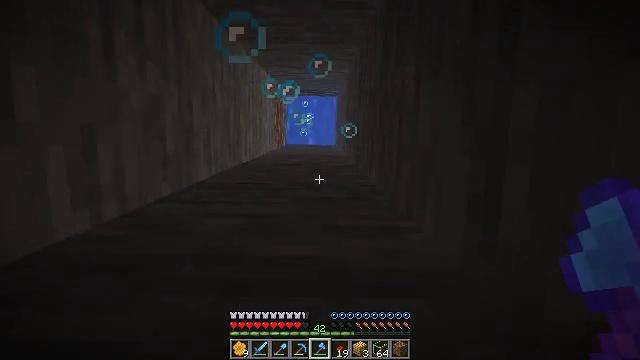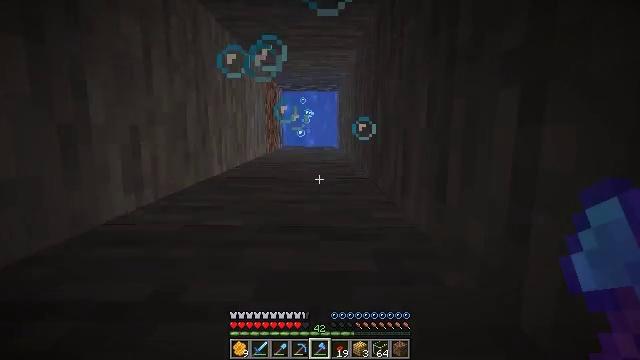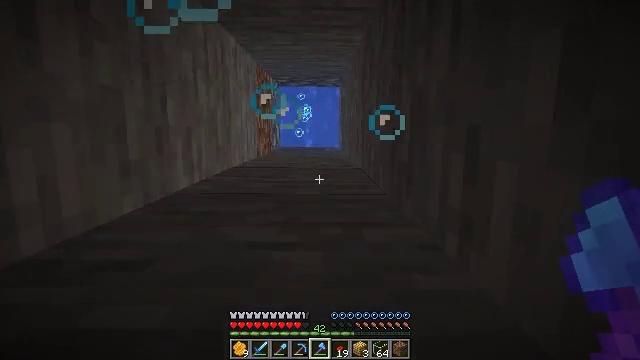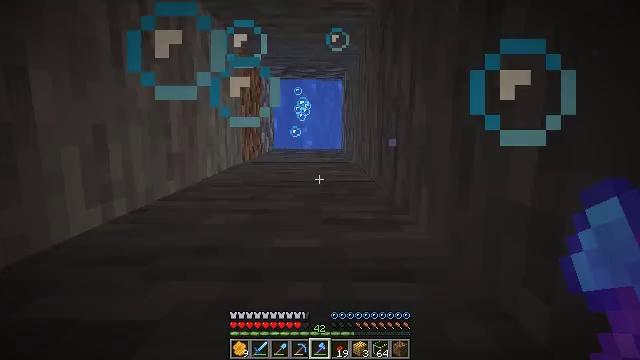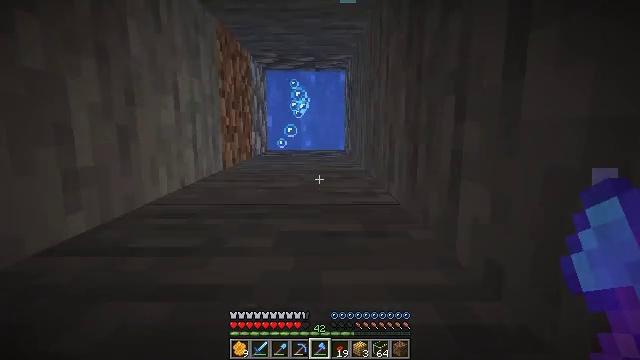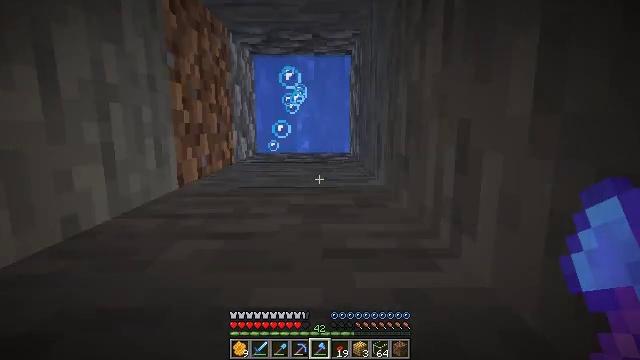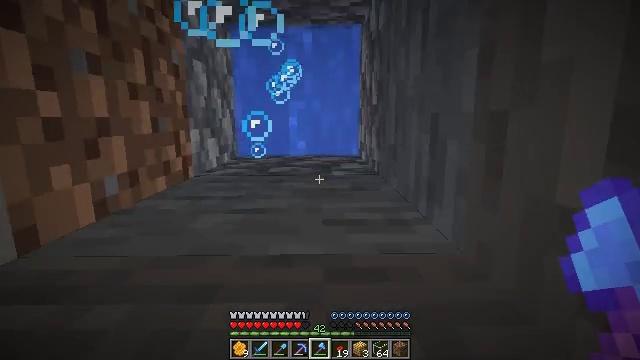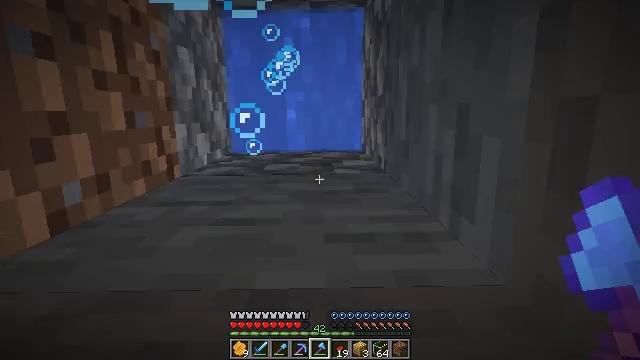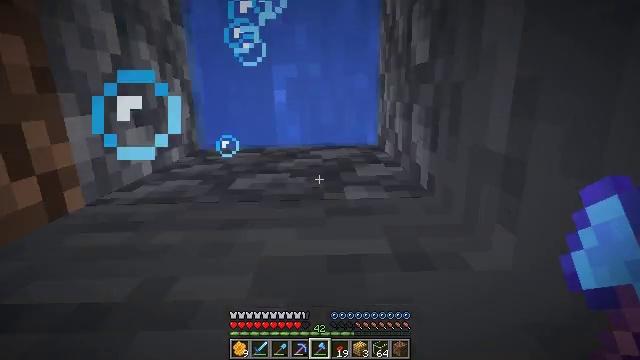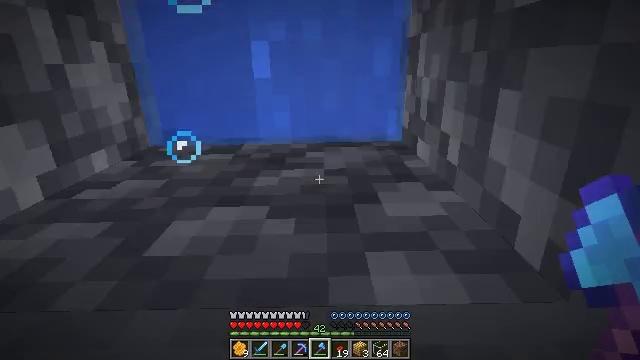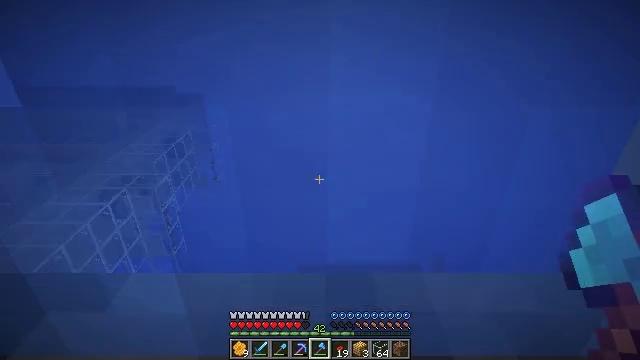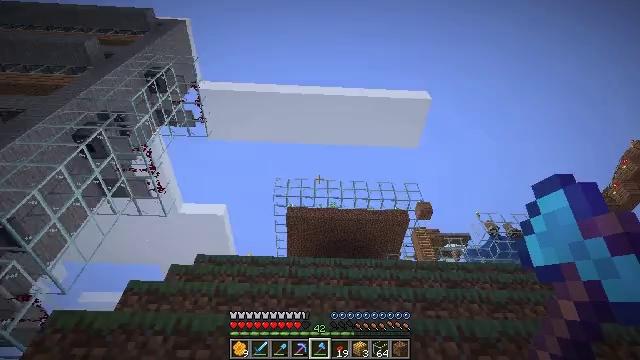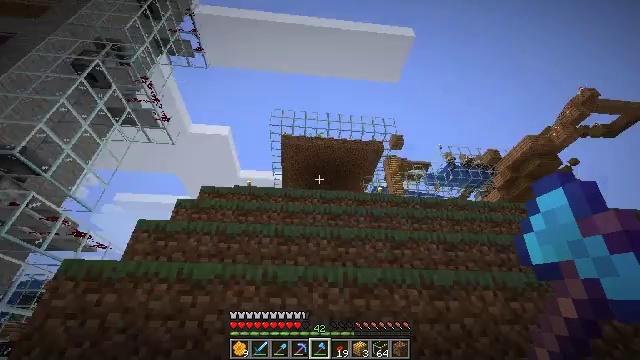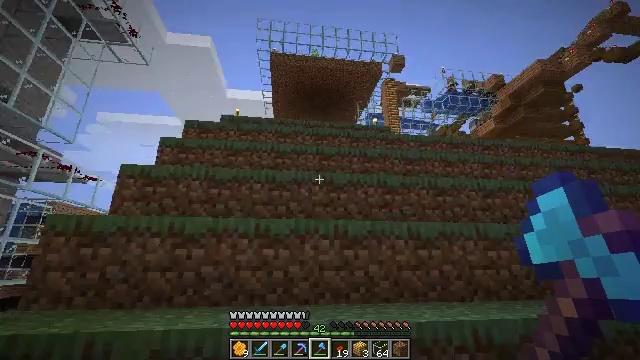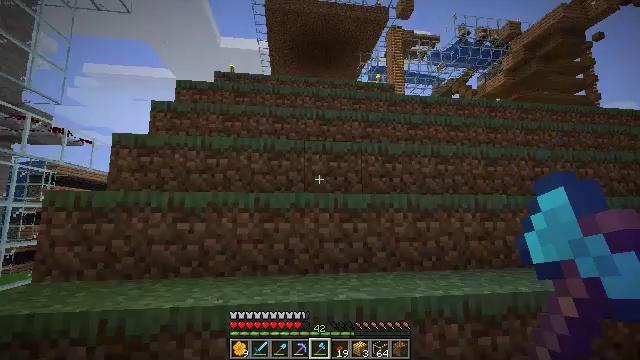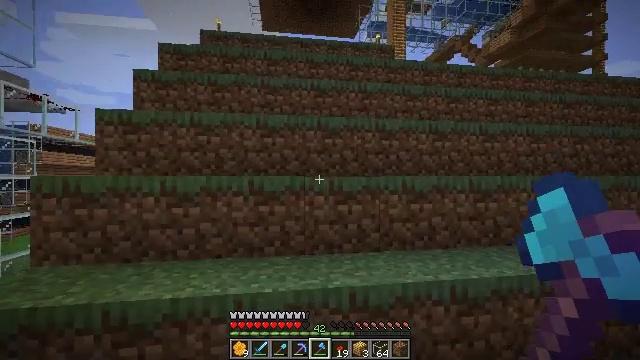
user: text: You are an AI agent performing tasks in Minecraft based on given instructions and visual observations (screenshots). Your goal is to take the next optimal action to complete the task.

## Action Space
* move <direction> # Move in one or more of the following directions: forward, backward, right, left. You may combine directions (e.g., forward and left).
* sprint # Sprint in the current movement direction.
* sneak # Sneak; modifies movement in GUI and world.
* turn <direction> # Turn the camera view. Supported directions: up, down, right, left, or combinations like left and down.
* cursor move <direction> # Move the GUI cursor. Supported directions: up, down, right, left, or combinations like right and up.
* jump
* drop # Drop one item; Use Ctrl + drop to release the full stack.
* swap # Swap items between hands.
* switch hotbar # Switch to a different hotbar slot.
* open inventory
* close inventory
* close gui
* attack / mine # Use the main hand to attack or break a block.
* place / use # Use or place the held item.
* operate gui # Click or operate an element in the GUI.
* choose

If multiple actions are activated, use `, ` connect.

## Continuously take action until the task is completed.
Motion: motion action
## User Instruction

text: Collect the poppy by clicking on it.
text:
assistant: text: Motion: move forward, sprint, attack / mine, jump
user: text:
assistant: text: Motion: move forward, attack / mine, jump
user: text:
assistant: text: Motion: move forward, attack / mine, jump
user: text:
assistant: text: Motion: move forward, attack / mine, jump
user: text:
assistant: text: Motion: move forward, attack / mine, jump
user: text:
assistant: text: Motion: move forward, turn down, attack / mine, jump
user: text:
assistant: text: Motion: move forward, sprint, turn down, attack / mine, jump
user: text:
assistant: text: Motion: move forward, sprint, turn down, attack / mine, jump
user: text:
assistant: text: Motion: move forward, sprint, turn down, attack / mine, jump
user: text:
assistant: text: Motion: move forward, turn right and down, attack / mine, jump
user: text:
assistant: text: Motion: move forward, turn right and down, attack / mine, jump
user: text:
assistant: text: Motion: move forward, turn right and down, attack / mine, jump
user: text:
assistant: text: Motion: move forward, sprint, turn right and down, attack / mine, jump
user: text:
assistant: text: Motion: move forward, sprint, turn down, attack / mine, jump
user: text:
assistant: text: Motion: move forward, sprint, turn right and down, attack / mine, jump
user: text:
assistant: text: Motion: move forward, turn down, attack / mine, jump
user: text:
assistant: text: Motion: move forward, turn down, attack / mine, jump
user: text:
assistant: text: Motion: move forward, turn down, attack / mine, jump
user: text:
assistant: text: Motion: move forward, sprint, turn down, attack / mine, jump
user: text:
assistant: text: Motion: move forward, sprint, turn right, attack / mine, jump
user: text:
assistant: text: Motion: move forward, sprint, turn right, attack / mine, jump
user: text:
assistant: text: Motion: move forward, sprint, turn right, attack / mine, jump
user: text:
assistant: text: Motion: move forward, turn right, attack / mine, jump
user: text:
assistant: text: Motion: move forward, turn right and up, attack / mine, jump
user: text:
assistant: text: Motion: move forward, turn right and up, attack / mine, jump
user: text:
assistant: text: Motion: move forward, sprint, turn right and up, attack / mine, jump
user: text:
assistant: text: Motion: move forward, sprint, turn up, attack / mine, jump
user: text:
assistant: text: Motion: move forward, sprint, turn up, attack / mine, jump
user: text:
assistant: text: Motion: move forward, sprint, turn up, attack / mine, jump
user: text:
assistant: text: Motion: move forward, turn left, attack / mine, jump